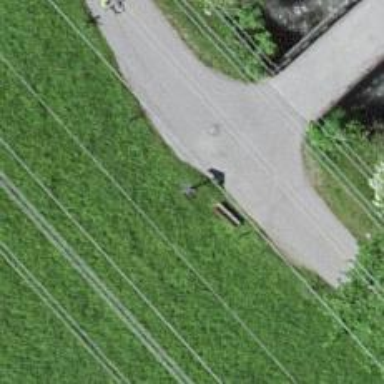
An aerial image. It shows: Historic wayside cross.